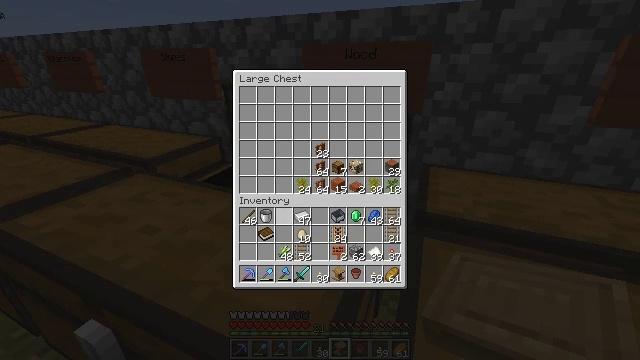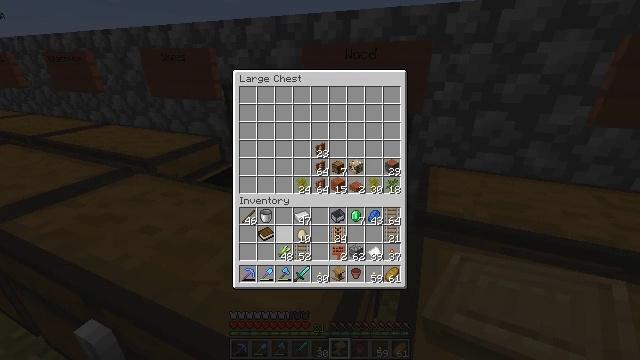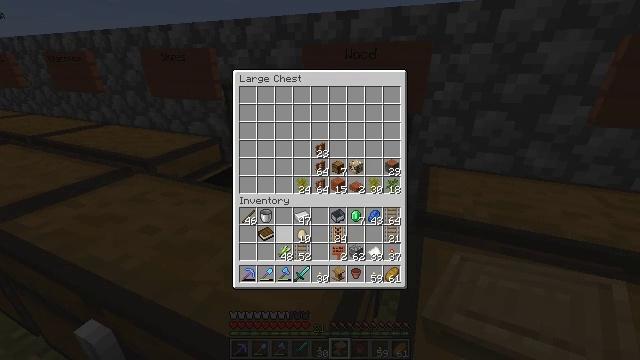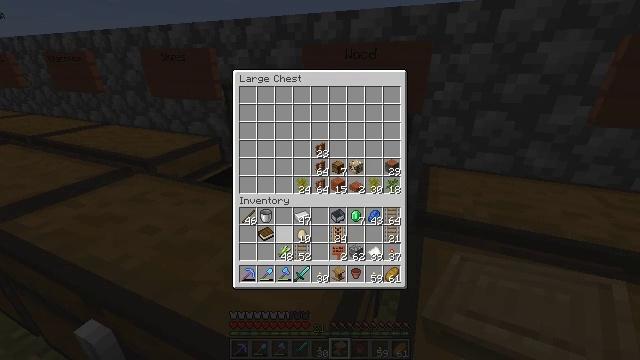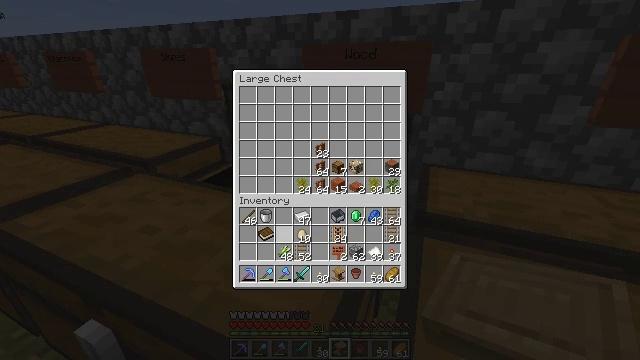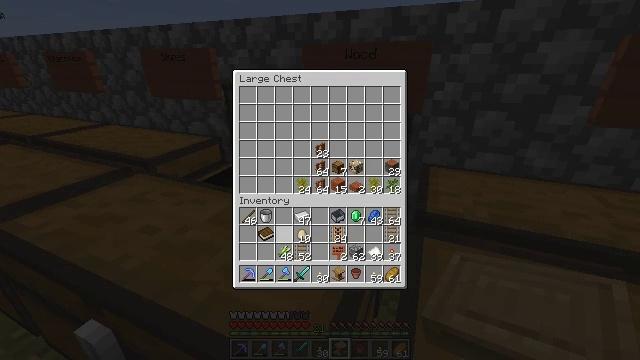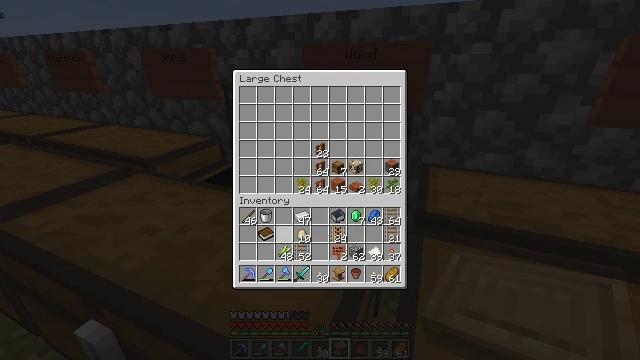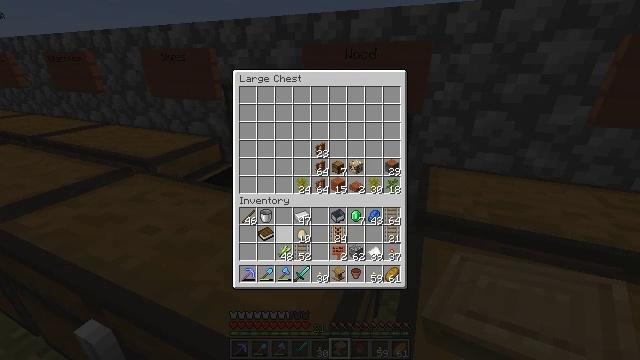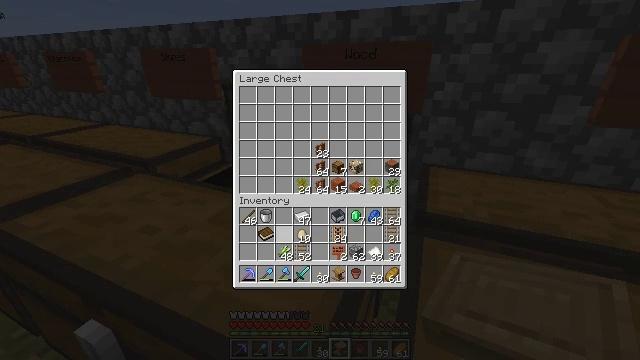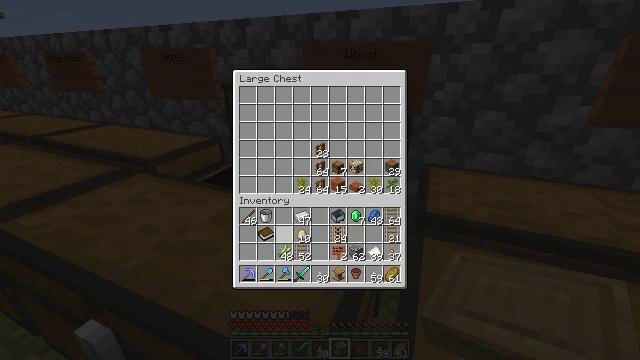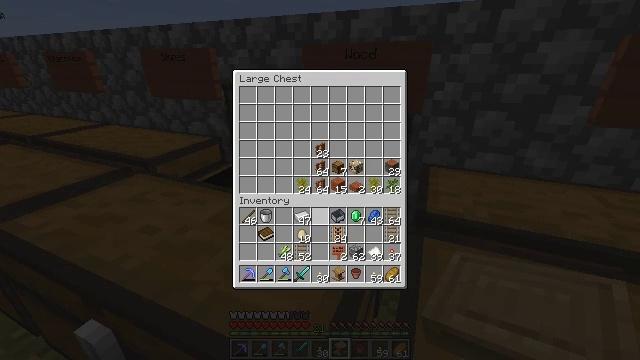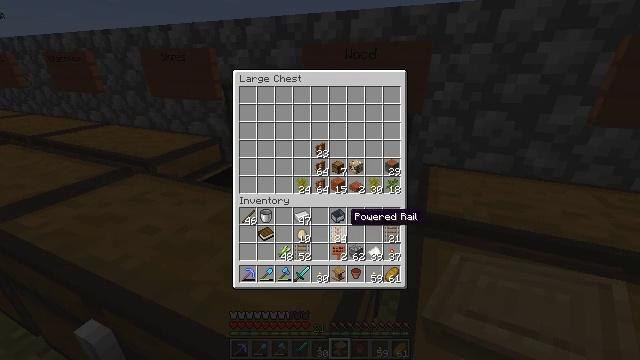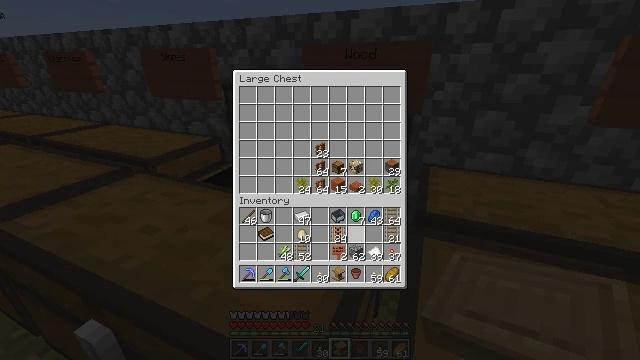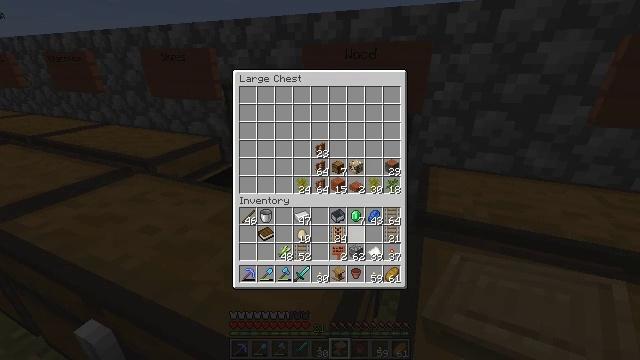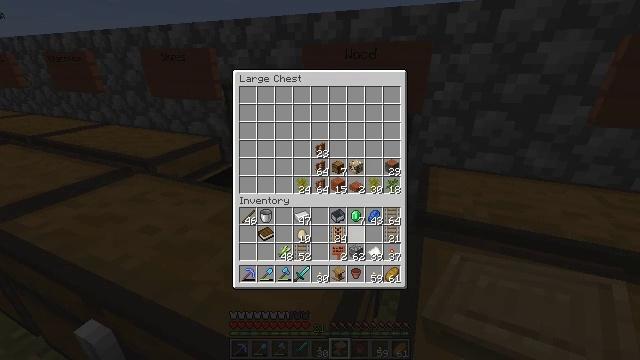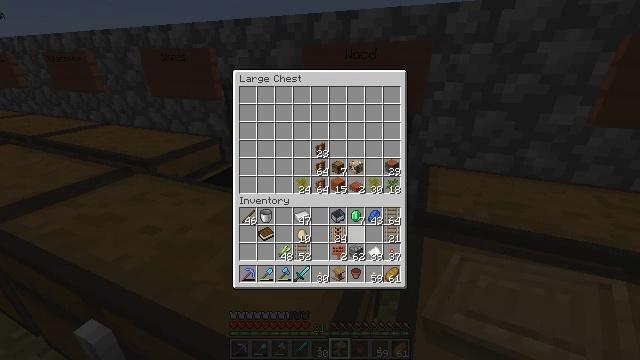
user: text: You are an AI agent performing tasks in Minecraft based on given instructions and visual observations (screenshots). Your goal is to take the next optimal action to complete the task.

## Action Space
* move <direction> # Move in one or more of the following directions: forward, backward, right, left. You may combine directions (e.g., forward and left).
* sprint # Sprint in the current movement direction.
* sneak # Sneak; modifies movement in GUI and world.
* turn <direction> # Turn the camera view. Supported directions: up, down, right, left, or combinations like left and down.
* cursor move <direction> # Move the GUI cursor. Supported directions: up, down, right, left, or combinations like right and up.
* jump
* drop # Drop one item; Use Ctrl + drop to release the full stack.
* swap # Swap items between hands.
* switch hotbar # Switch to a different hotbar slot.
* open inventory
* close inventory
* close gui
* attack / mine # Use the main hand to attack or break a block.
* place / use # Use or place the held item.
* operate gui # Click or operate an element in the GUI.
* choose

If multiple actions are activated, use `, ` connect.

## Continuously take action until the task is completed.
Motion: motion action
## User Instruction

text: Mine the sugar cane near rivers.
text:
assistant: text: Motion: no_op
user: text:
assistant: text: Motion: no_op
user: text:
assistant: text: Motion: no_op
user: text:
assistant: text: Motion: no_op
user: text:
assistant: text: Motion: no_op
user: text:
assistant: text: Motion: no_op
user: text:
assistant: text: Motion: no_op
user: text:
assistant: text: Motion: no_op
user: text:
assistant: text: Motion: cursor move right
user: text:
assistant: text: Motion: cursor move right
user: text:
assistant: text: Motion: cursor move right
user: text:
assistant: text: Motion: no_op
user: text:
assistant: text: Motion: no_op
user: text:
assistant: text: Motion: no_op
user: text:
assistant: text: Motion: no_op
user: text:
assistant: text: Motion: no_op
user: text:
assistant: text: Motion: no_op
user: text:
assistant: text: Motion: no_op
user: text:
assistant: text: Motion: no_op
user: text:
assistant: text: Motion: no_op
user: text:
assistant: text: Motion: operate gui
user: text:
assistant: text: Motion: operate gui
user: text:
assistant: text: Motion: operate gui
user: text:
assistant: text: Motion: cursor move right and up
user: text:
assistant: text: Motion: cursor move right and up
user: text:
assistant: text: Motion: cursor move up
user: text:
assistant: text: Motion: cursor move up
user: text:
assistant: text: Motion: no_op
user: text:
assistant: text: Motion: no_op
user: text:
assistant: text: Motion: no_op